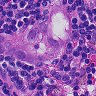
Metastatic tissue present: yes